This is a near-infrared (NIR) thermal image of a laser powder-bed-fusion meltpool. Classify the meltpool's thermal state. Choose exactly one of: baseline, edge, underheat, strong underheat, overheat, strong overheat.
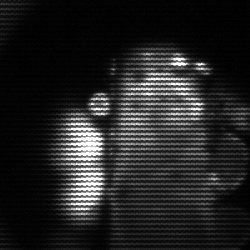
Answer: strong underheat